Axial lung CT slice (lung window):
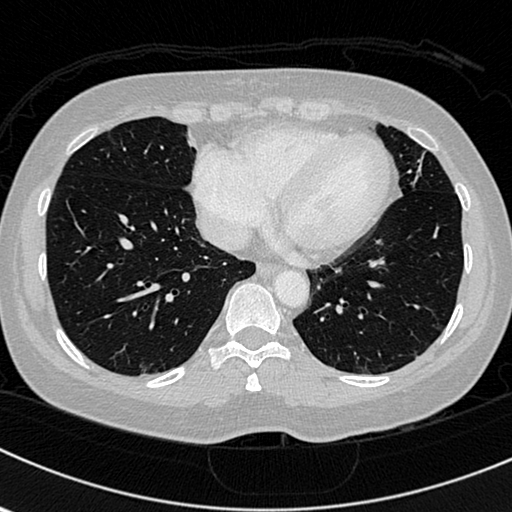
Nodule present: no